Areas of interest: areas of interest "Basketball Arena"
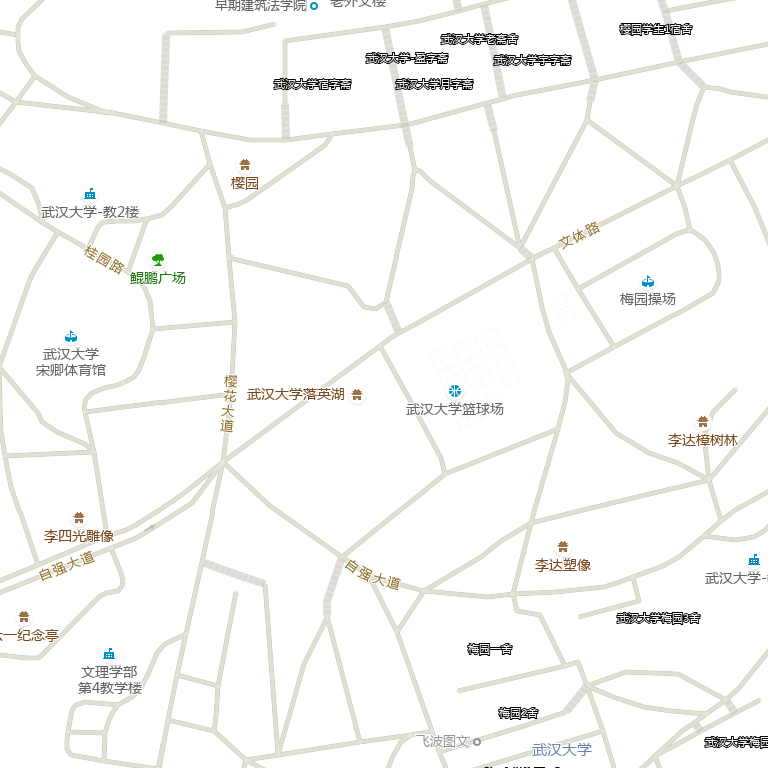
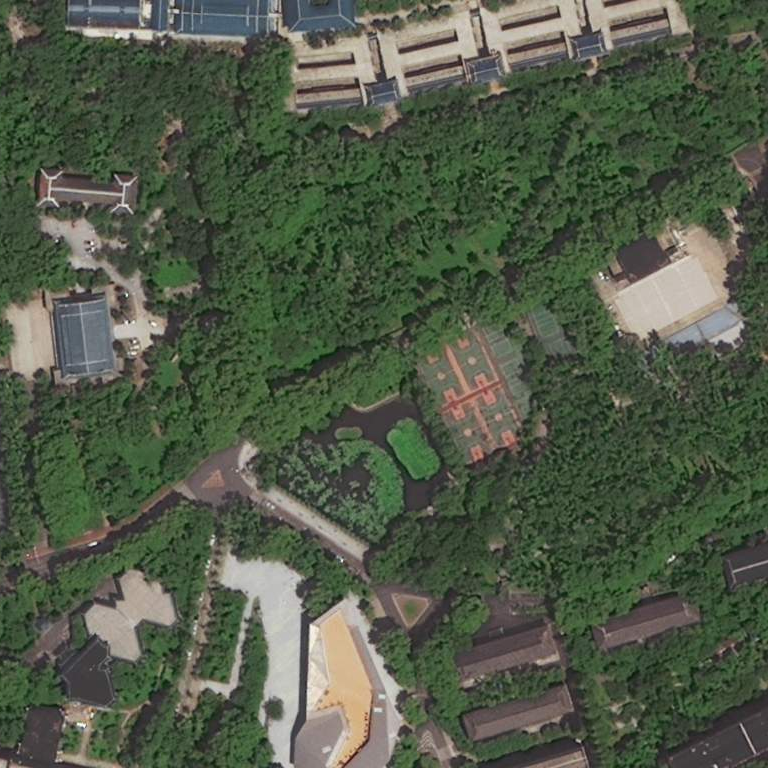